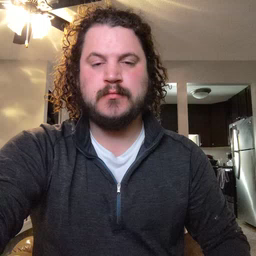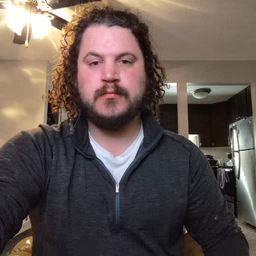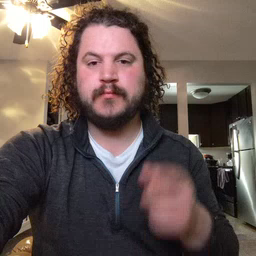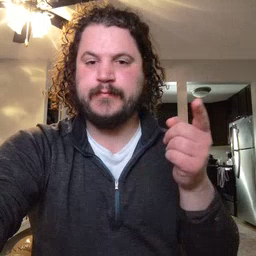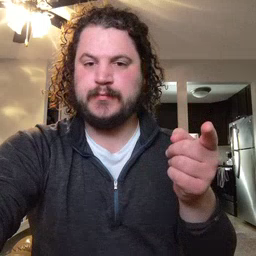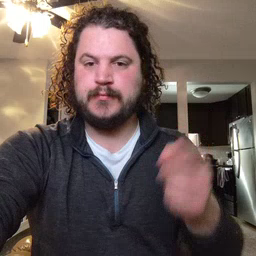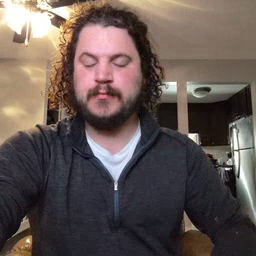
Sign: hesheit